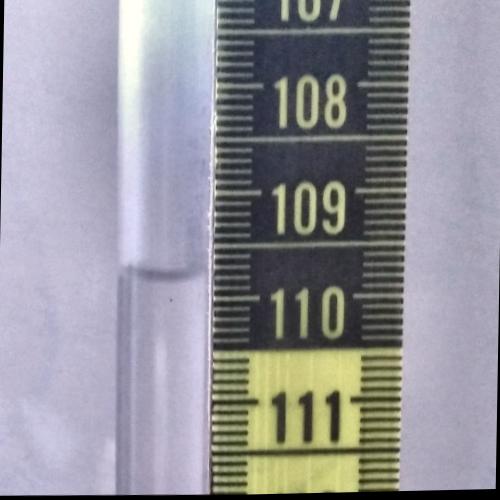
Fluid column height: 109.8 cm